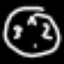
Label: clock